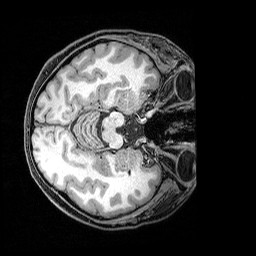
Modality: T1w
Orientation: axial
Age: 33
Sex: female
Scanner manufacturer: siemens
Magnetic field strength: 3 T
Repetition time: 2.5 s
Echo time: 0.00369 s